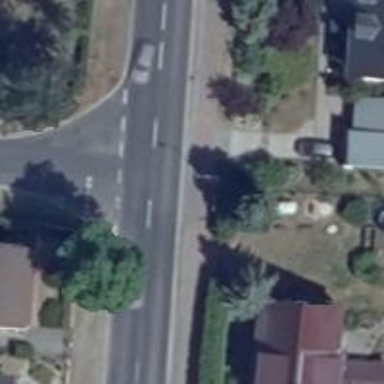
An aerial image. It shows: Secondary road with asphalt surface.